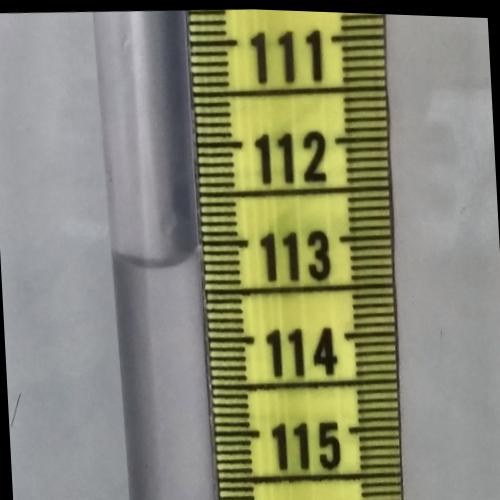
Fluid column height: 113.2 cm